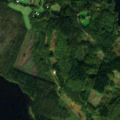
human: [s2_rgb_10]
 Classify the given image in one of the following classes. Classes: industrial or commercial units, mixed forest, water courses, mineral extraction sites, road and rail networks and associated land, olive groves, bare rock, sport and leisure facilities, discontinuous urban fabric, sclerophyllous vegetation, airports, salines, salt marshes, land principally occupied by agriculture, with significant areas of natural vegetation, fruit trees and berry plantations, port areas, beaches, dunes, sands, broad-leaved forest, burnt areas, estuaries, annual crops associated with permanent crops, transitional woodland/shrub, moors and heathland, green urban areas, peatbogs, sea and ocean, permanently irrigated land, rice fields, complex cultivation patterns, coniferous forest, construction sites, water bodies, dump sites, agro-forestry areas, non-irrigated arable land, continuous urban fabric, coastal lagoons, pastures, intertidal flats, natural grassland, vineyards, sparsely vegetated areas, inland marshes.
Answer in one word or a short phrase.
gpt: coniferous forest, mixed forest, transitional woodland/shrub, water bodies